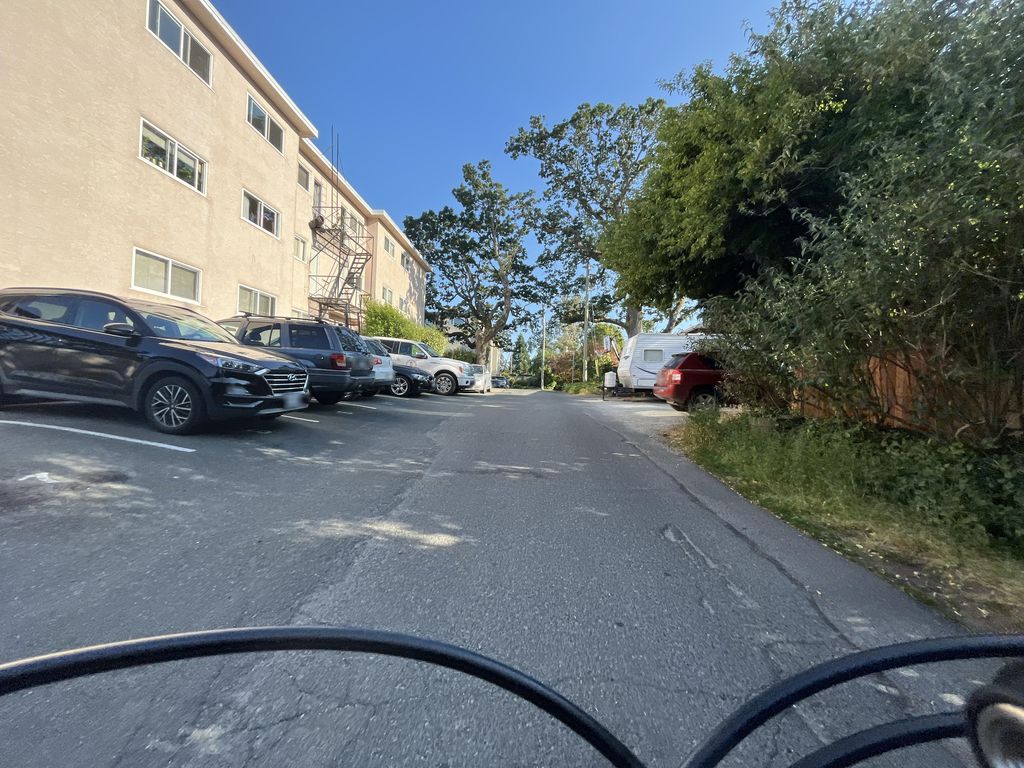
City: victoria